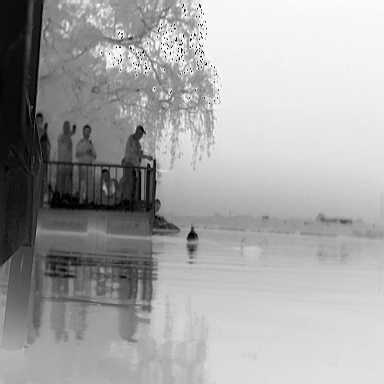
There are two objects shown in the infrared image, including a canoe, and a warship.